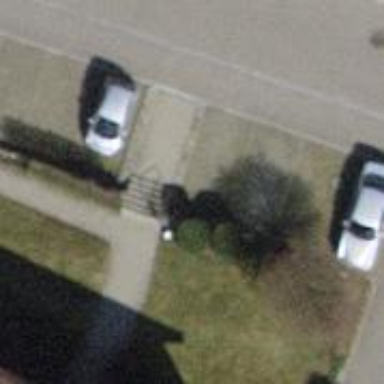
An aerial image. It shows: Road with steps.